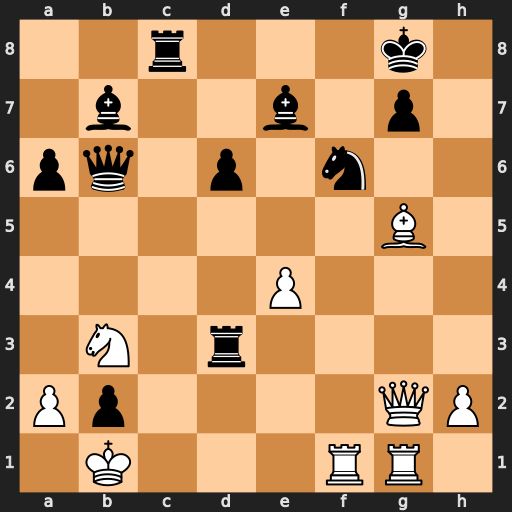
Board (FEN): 2r3k1/1b2b1p1/pq1p1n2/6B1/4P3/1N1r4/Pp4QP/1K3RR1
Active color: w
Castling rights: -
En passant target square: -
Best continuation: Be3 Bf8 Bxb6 Bxe4 Rxf6